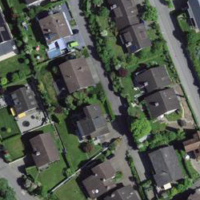
EUNIS habitat code: 54
Species observed at this site:
Cerastium tomentosum